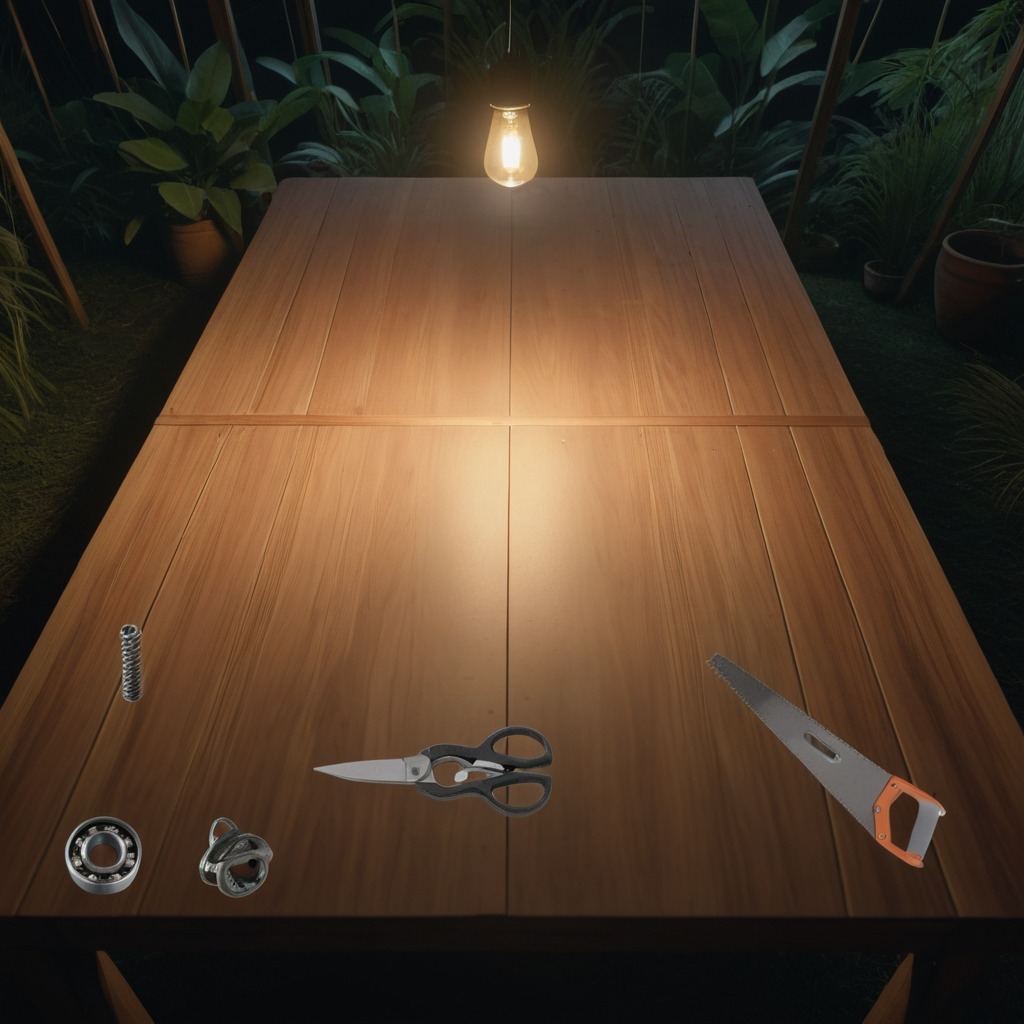
A metal ball bearing, a metal machine screw, a coiled metal spring, a handheld metal saw, and a pair of scissors are lying on the wooden table inside a jungle field workshop tent at night.